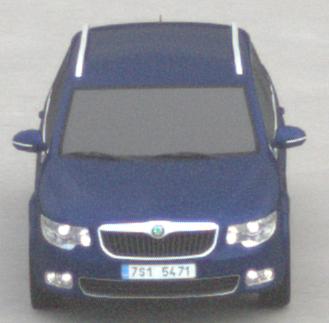
Make: Skoda
Model: Superb Combi 1.4 TSI
Detailed model: Superb (II) Combi
Model produced from: 2010/01
Model produced until: 2011/10
Doors: 5
Color: blue
Road condition: dry road
Daytime: midday
Contrast: low contrast